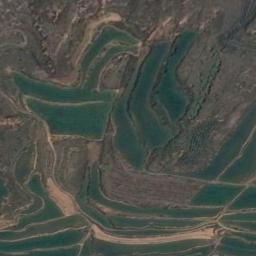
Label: terrace